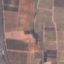
Land use / land cover class: PermanentCrop